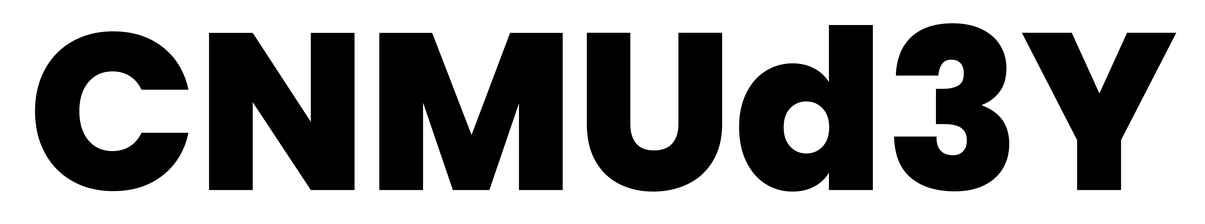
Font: Poppins-ExtraBold